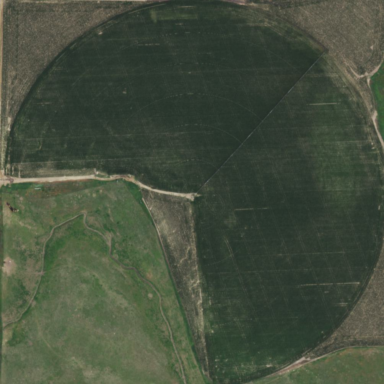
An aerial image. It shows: Farmland with pivot irrigation system.